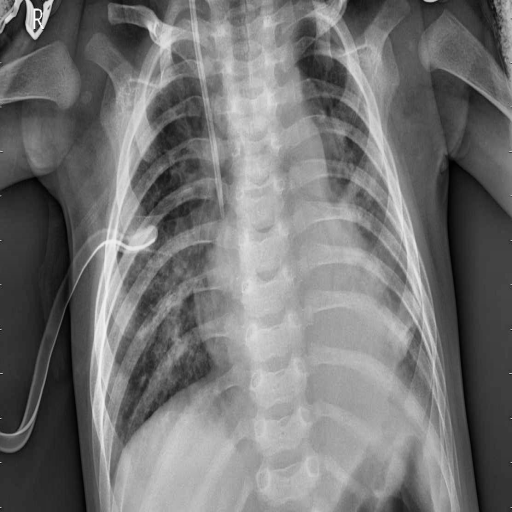
Finding: PNEUMONIA